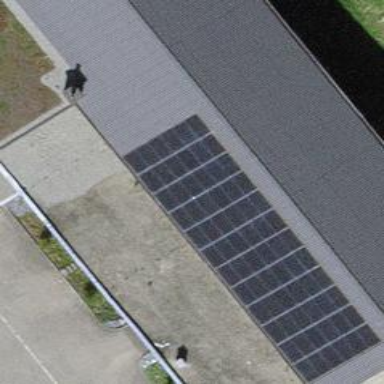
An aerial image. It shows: Solar power generator.